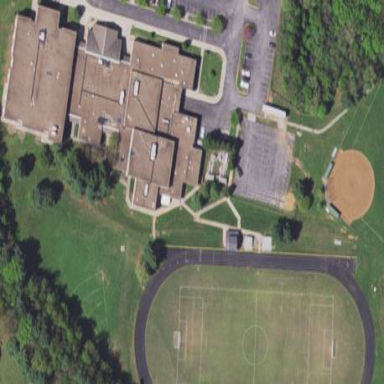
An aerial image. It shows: School.